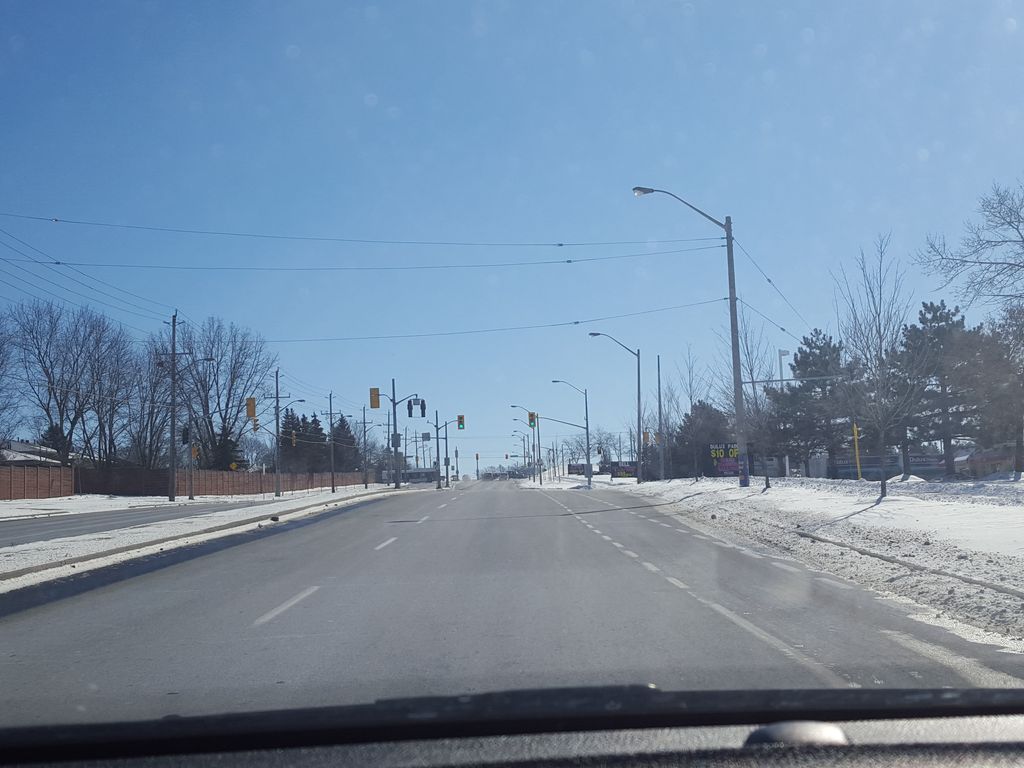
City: kitchener-waterloo